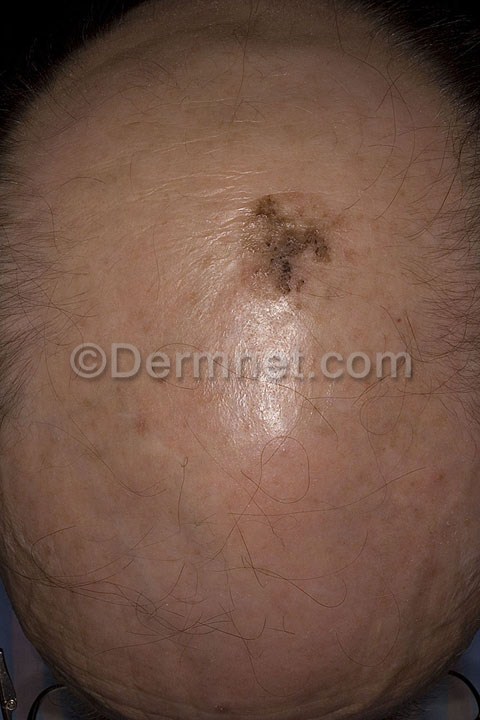
Disease: Seborrheic Keratoses and other Benign Tumors